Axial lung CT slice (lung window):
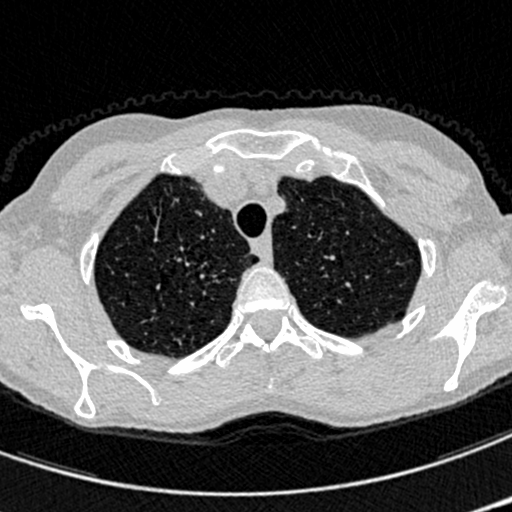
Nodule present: no